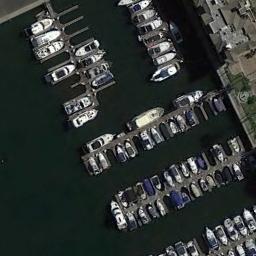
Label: harbor